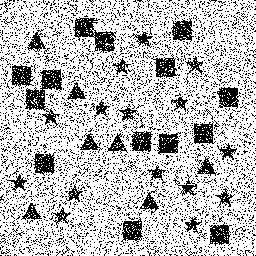
Squares: 14
Triangles: 7
Stars: 15
Total shapes: 36